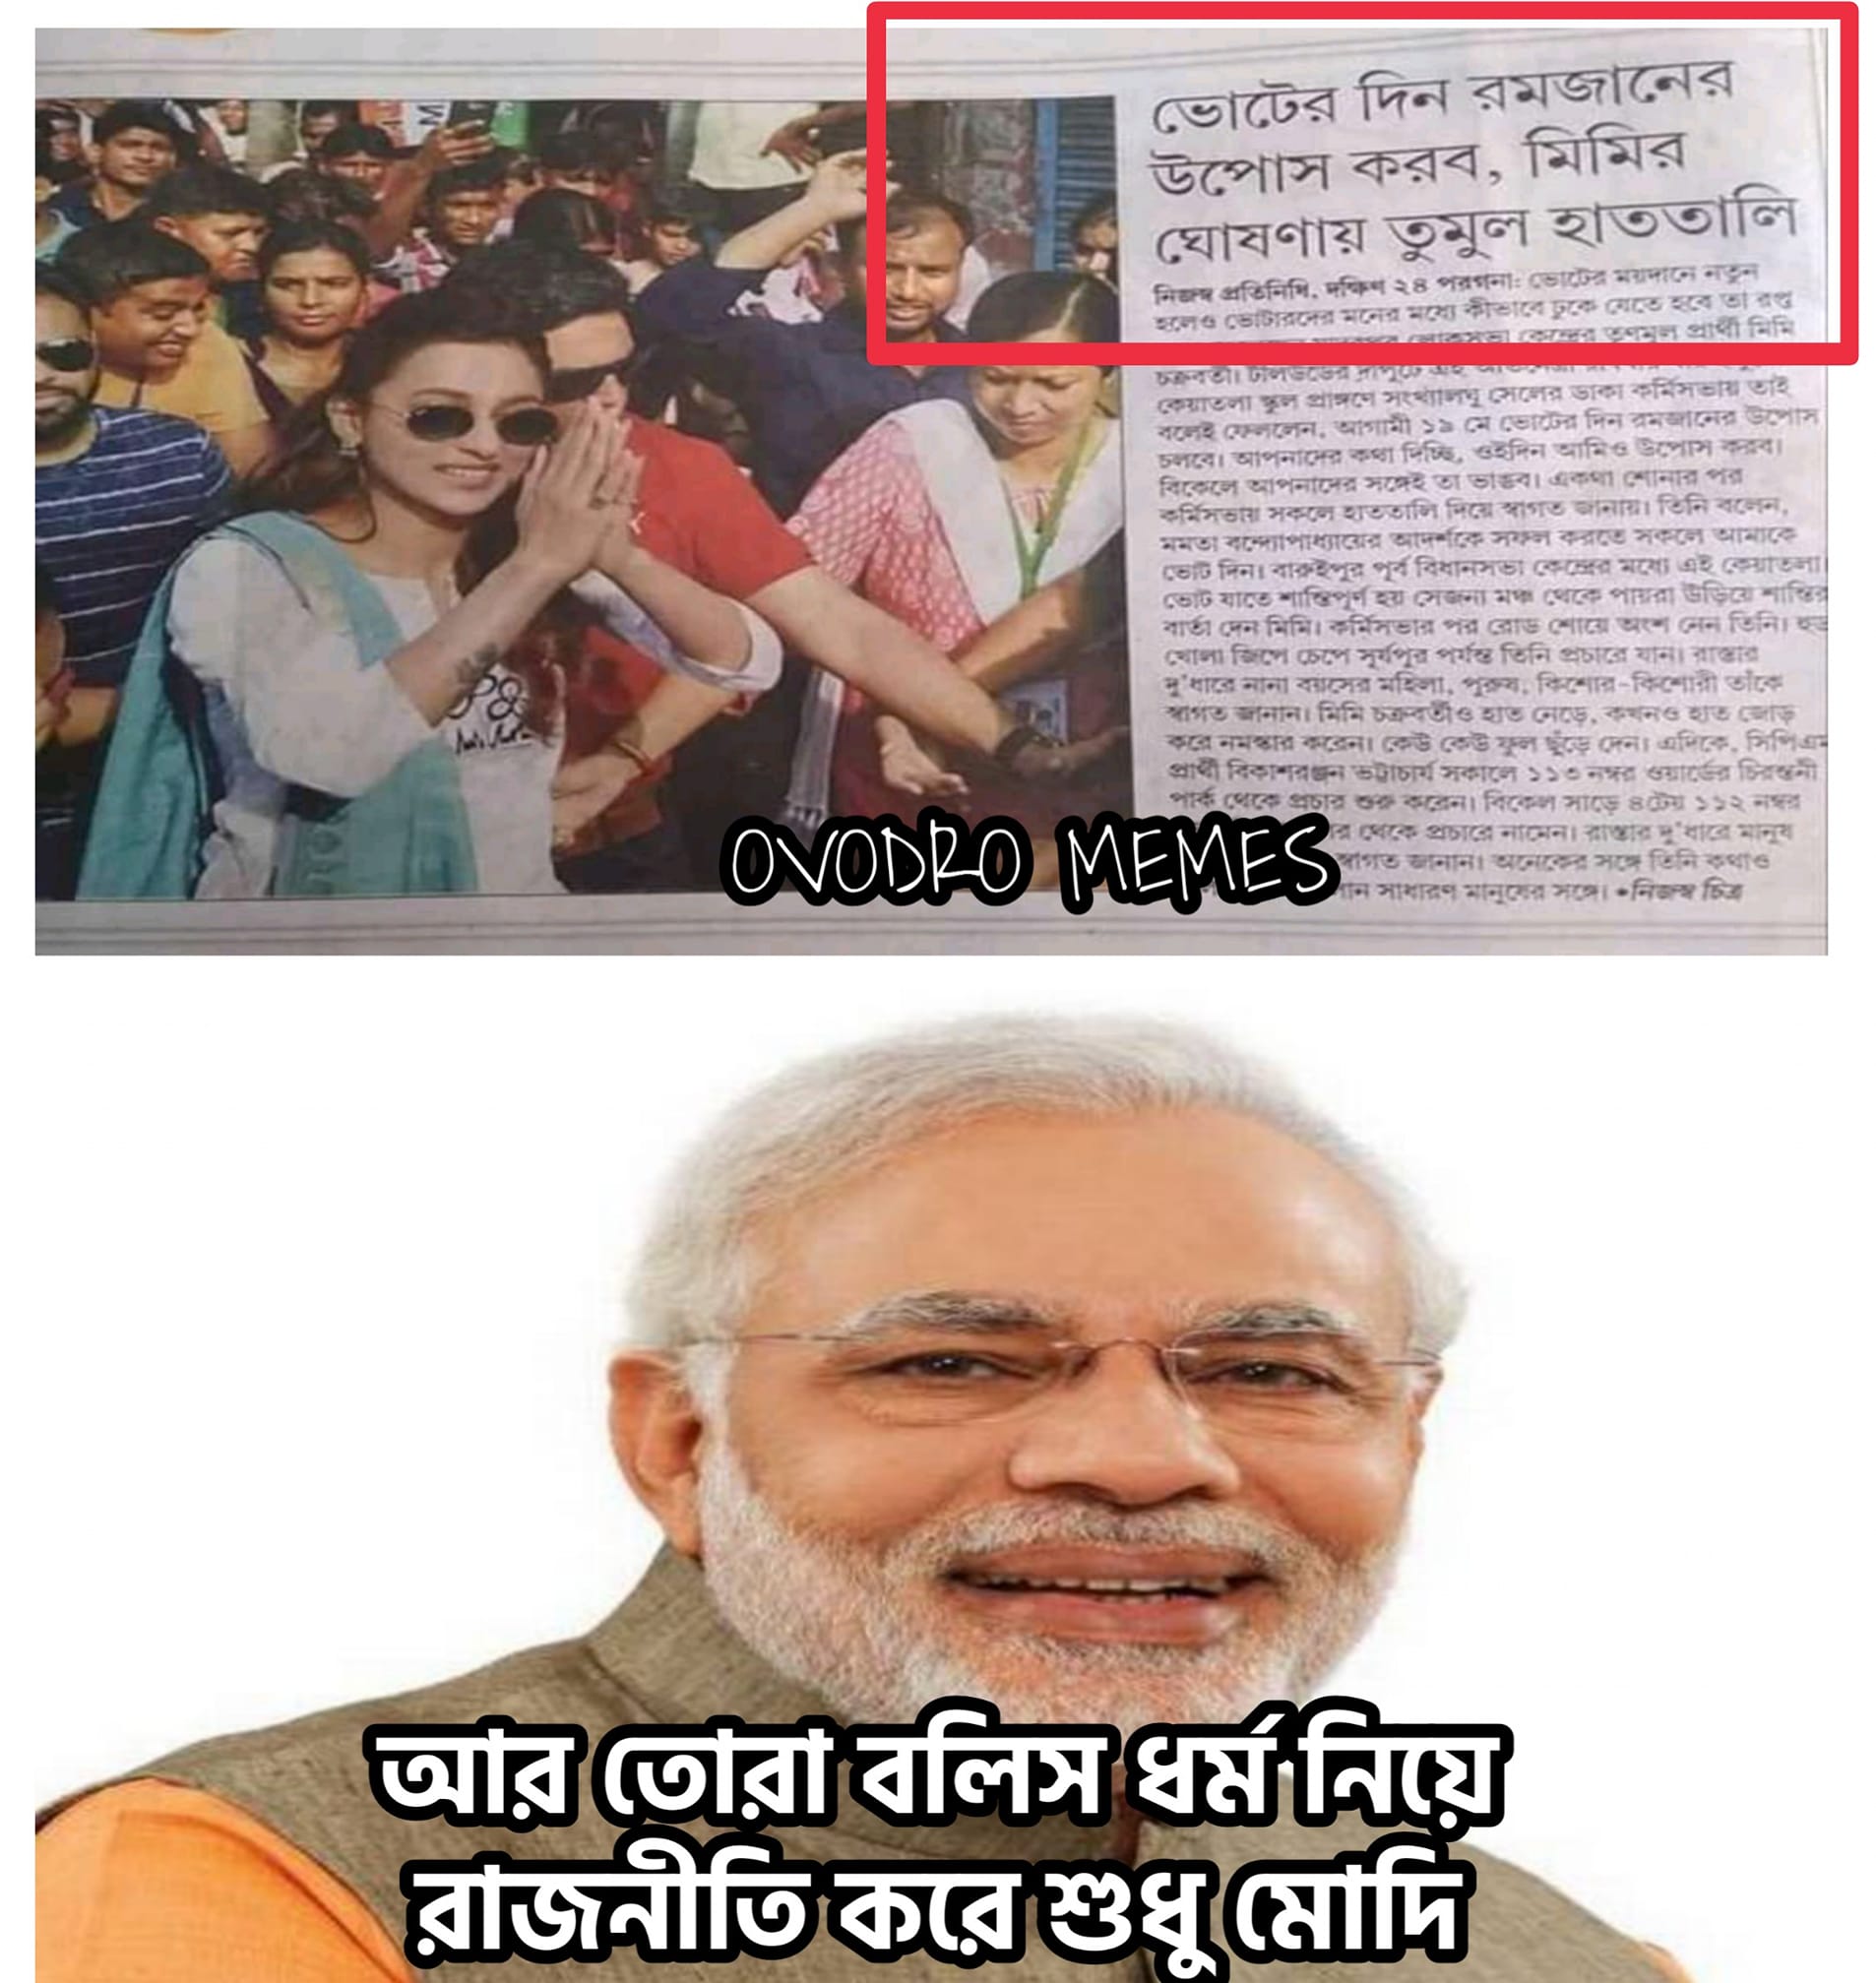
Caption: ভোটের দিন রমজানের উপোস করব , মিমির ঘোষণায় তুমুল হাততালি    আর তোরা বলিস ধর্ম নিয়ে রাজনীতি করে শুধু মোদি
Label: hate